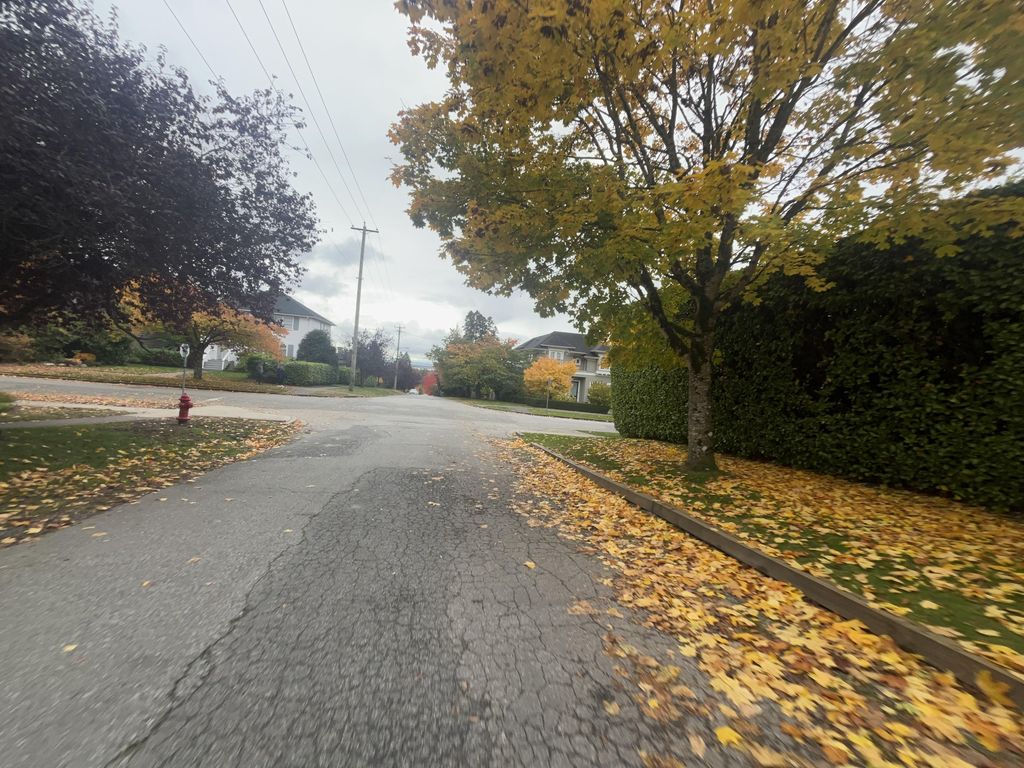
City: vancouver